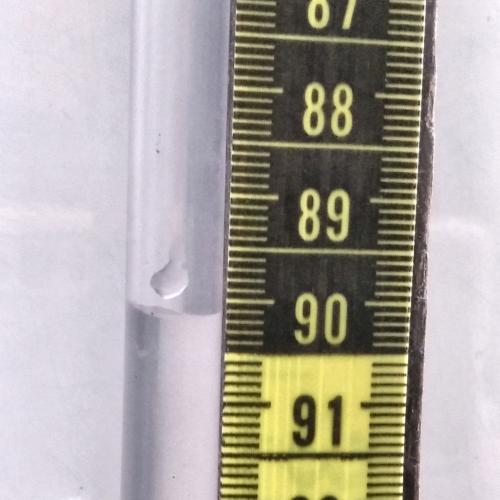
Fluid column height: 90.1 cm